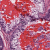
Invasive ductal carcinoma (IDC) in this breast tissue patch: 0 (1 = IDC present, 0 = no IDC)